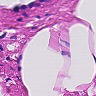
Metastatic tissue present: no